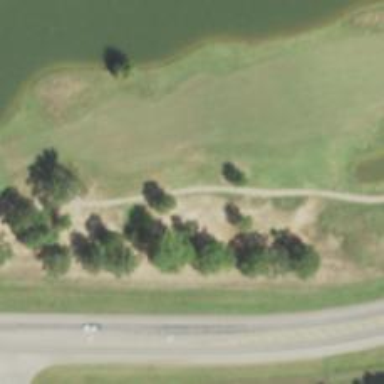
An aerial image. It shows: Path designated for golf carts.